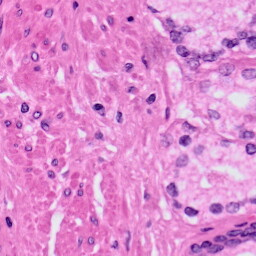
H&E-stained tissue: Prostate